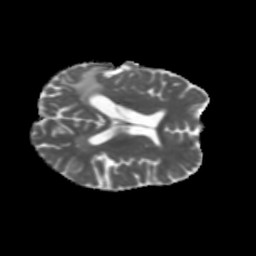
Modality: MD
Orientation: axial
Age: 58
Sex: female
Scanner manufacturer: siemens
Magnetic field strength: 3 T
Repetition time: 5.47 s
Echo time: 0.0854 s